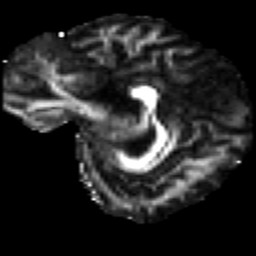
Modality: FA
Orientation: sagittal
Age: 28
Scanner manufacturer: siemens
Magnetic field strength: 3 T
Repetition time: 2.2 s
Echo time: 0.084 s